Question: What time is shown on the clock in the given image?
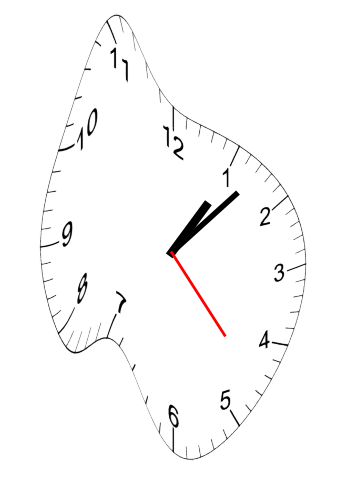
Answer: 01:07:23